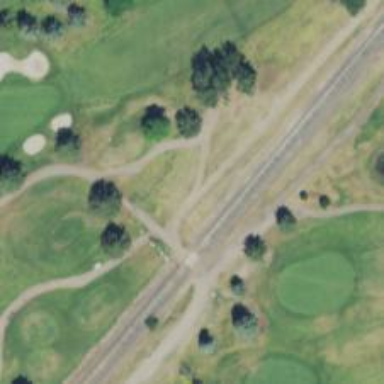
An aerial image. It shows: Service road used as golf cart path.